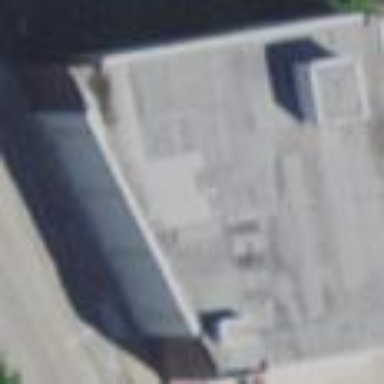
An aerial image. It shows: Industrial building.